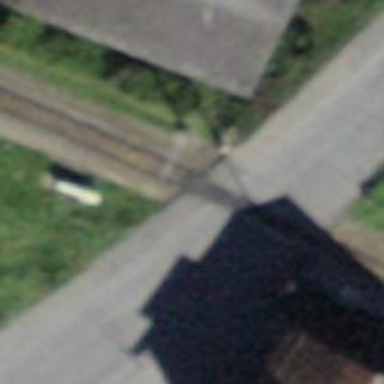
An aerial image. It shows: Narrow-gauge railway track with one electrified contact line.